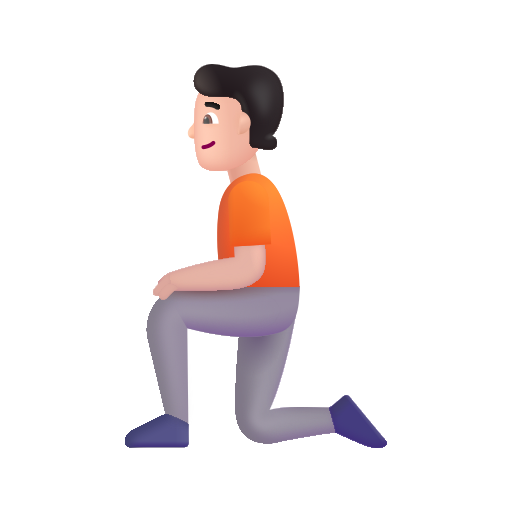
person kneeling color light